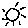
Label: sun